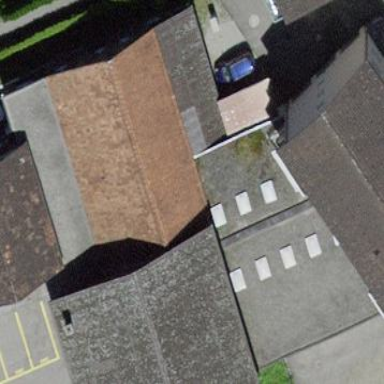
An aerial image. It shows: Building housing car repair shop.